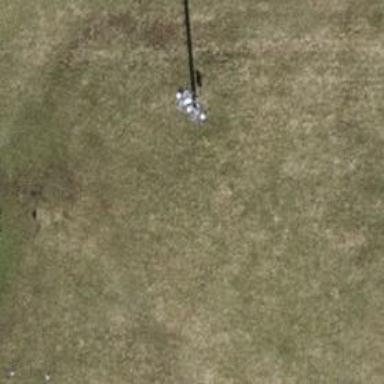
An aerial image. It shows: Pylon used for aerialway.